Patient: sex M, age 26
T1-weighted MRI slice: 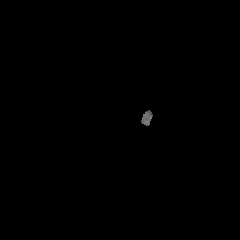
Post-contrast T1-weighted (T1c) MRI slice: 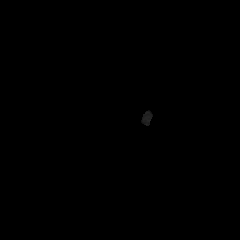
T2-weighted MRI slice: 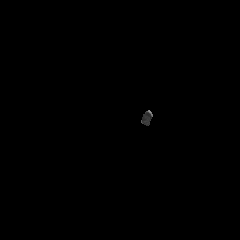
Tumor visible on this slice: no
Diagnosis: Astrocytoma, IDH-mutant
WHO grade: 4